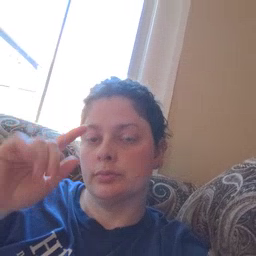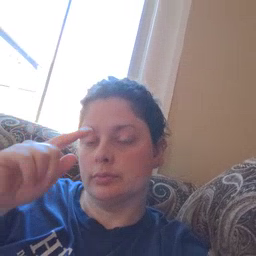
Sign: finish